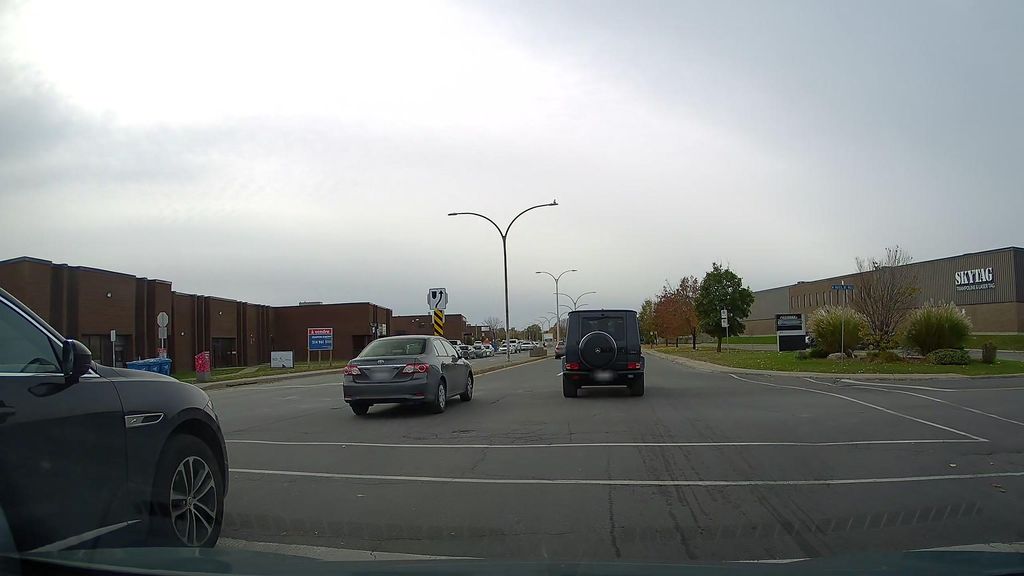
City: montreal